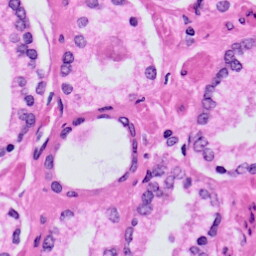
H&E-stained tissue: Prostate